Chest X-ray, AP view. Patient: 60 years old, sex M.
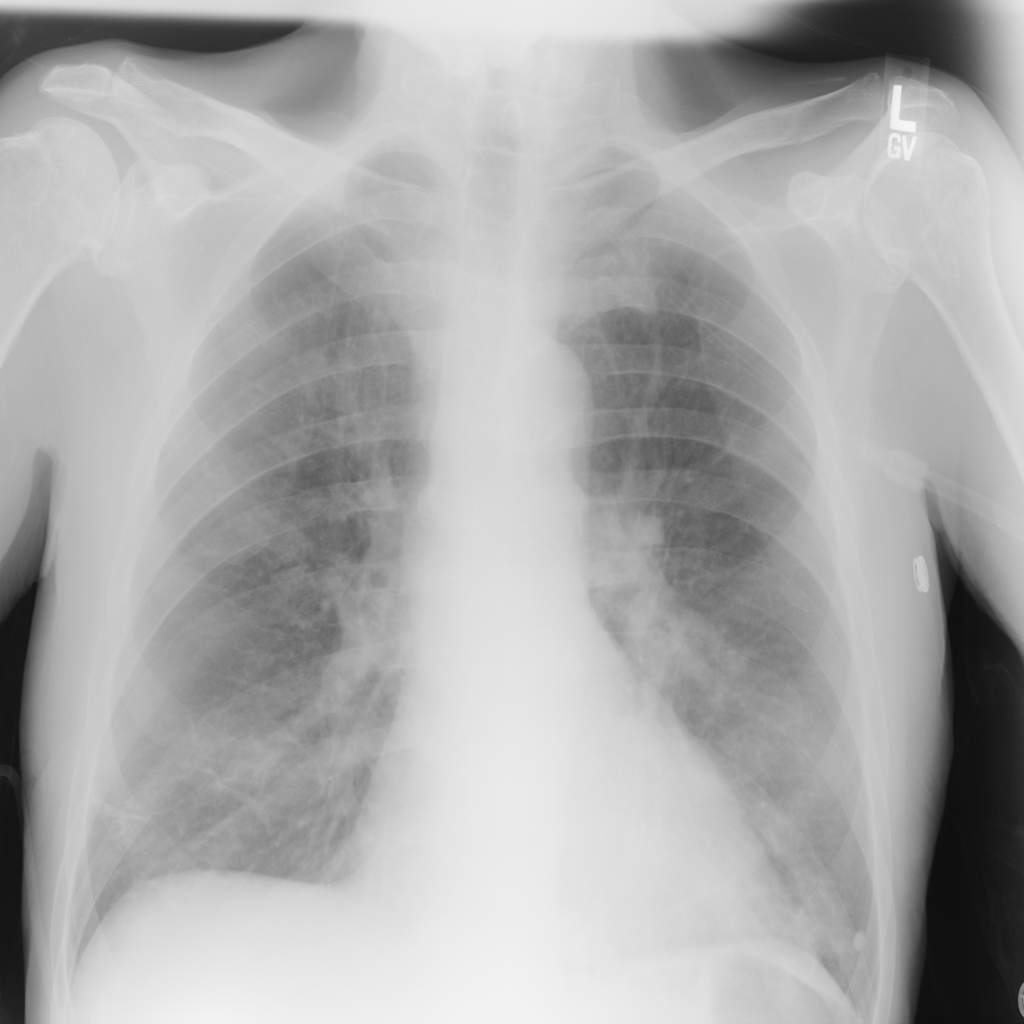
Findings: Atelectasis, Infiltration